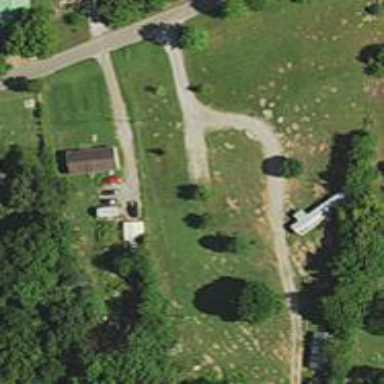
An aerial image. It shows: Driveway.